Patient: sex M, age 30
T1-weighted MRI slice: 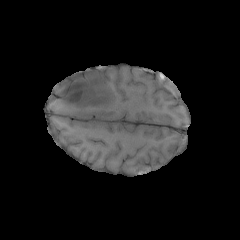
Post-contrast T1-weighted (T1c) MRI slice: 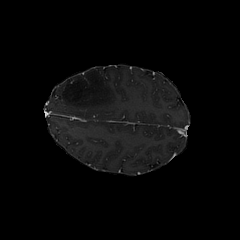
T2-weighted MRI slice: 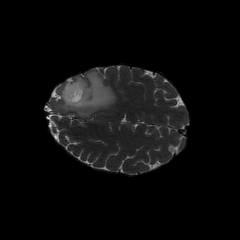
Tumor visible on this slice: yes
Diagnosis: Astrocytoma, IDH-mutant
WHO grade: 3